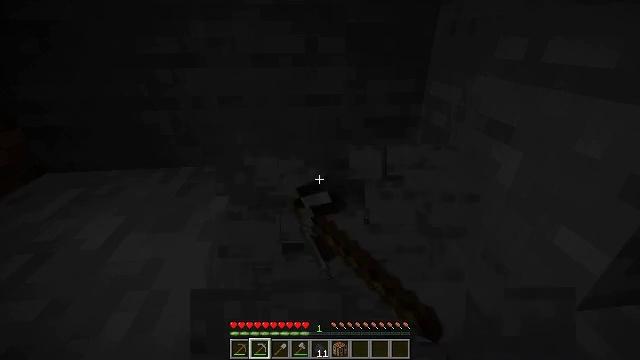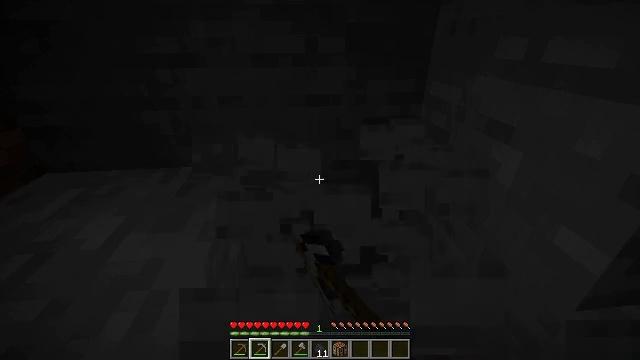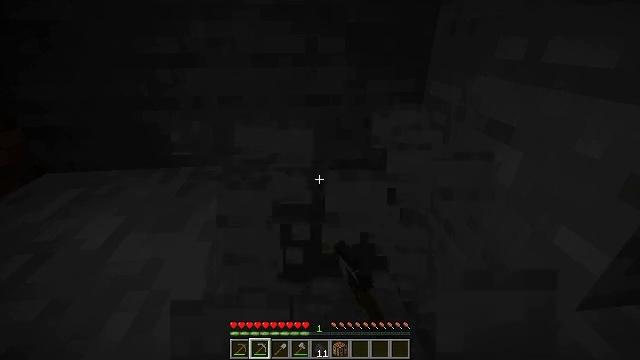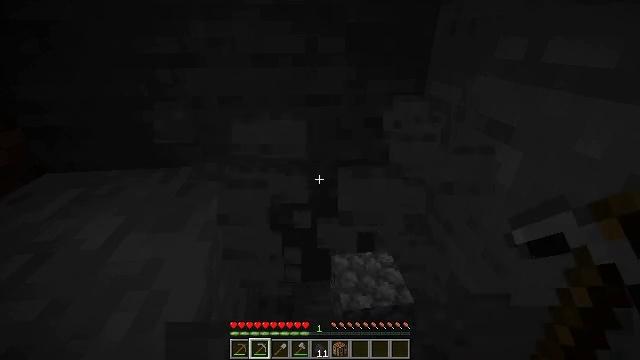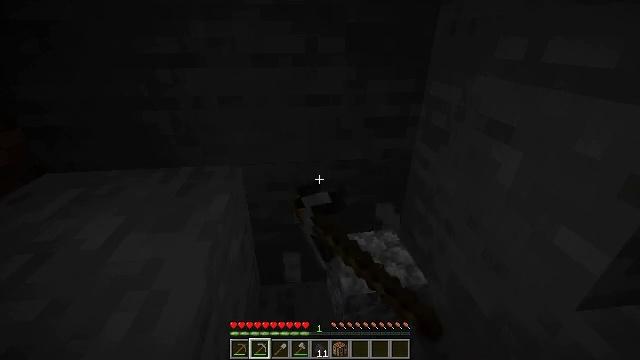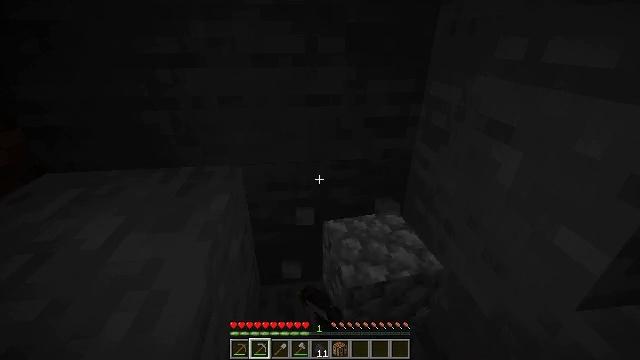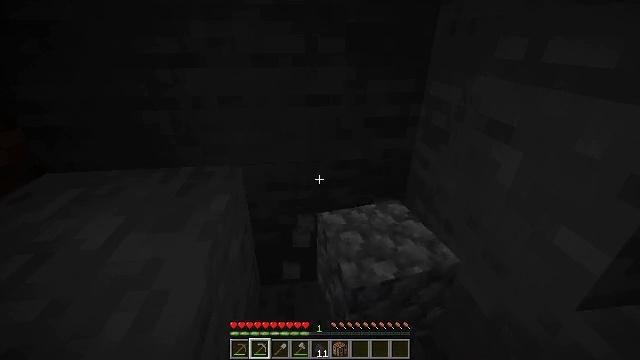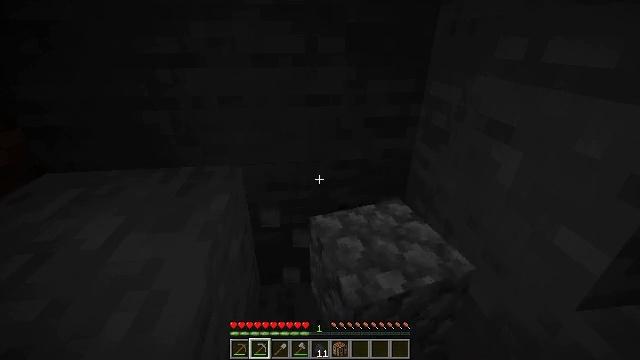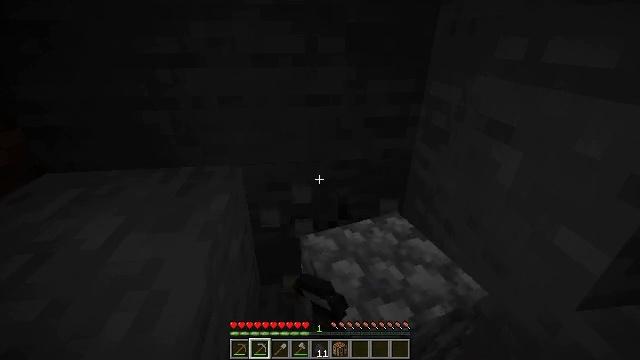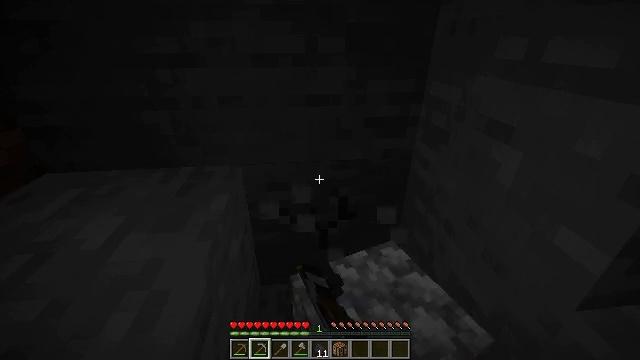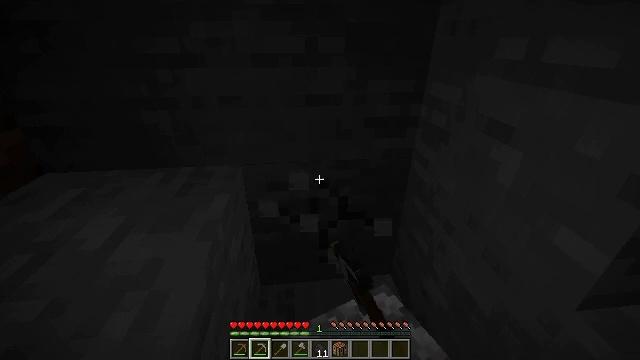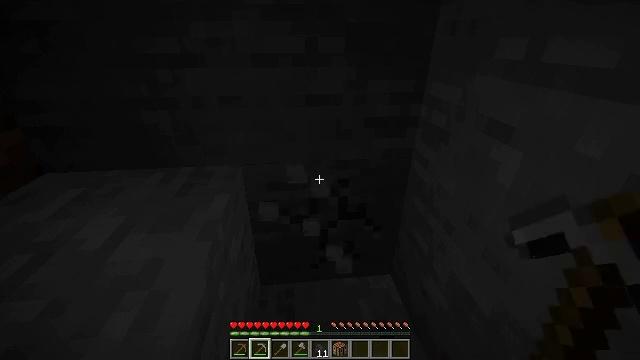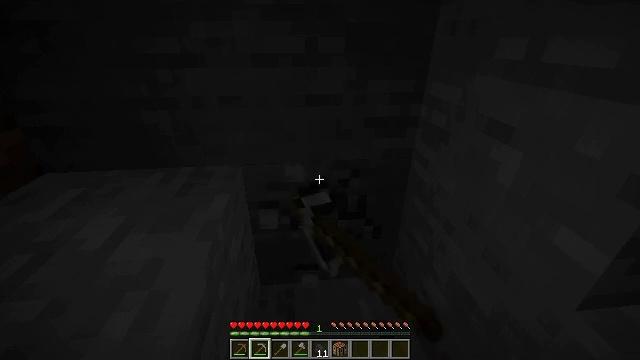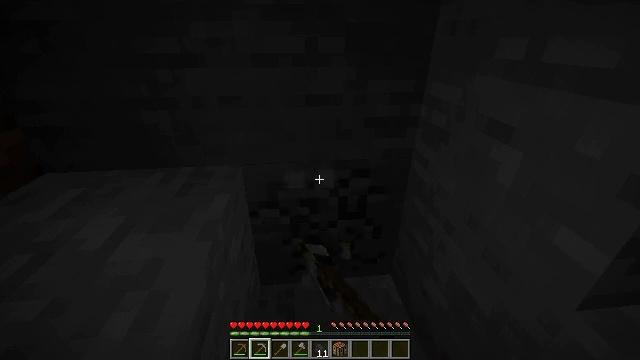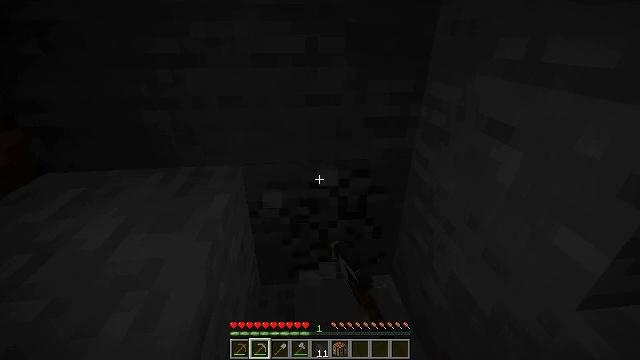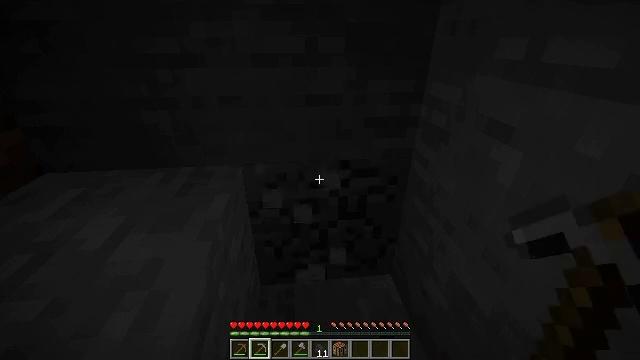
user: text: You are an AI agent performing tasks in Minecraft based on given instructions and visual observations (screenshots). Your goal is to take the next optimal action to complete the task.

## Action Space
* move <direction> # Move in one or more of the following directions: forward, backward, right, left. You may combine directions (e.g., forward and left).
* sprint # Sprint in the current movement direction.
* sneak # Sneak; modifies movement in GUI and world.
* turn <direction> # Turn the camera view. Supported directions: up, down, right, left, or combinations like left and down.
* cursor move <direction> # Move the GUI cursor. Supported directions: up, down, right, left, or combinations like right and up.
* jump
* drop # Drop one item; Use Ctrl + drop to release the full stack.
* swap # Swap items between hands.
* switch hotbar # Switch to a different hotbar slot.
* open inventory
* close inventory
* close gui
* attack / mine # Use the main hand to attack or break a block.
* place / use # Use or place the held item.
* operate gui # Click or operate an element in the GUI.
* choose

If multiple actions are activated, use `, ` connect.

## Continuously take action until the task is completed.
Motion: motion action
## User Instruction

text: Harvest stone in the caves.
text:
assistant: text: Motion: attack / mine
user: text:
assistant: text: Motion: attack / mine
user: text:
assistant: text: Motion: attack / mine
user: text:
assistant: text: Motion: attack / mine
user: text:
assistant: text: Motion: attack / mine
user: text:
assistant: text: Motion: attack / mine
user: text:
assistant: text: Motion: attack / mine
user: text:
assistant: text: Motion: attack / mine
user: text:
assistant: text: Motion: attack / mine
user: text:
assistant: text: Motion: attack / mine
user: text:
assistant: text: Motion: attack / mine
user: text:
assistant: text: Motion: attack / mine
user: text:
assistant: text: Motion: attack / mine
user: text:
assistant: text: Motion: attack / mine
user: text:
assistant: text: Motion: attack / mine
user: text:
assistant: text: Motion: attack / mine
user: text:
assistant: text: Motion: attack / mine
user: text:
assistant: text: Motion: attack / mine
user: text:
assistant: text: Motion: turn up, attack / mine
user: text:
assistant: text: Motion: turn up, attack / mine
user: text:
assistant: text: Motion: turn right and up, attack / mine
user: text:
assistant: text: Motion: attack / mine
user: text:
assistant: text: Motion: attack / mine
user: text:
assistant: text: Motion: attack / mine
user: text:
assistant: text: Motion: attack / mine
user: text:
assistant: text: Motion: attack / mine
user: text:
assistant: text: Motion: attack / mine
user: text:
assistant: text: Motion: attack / mine
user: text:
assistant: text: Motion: attack / mine
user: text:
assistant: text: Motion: attack / mine